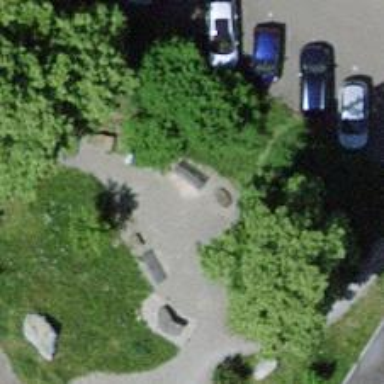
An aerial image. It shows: Bench for seating.